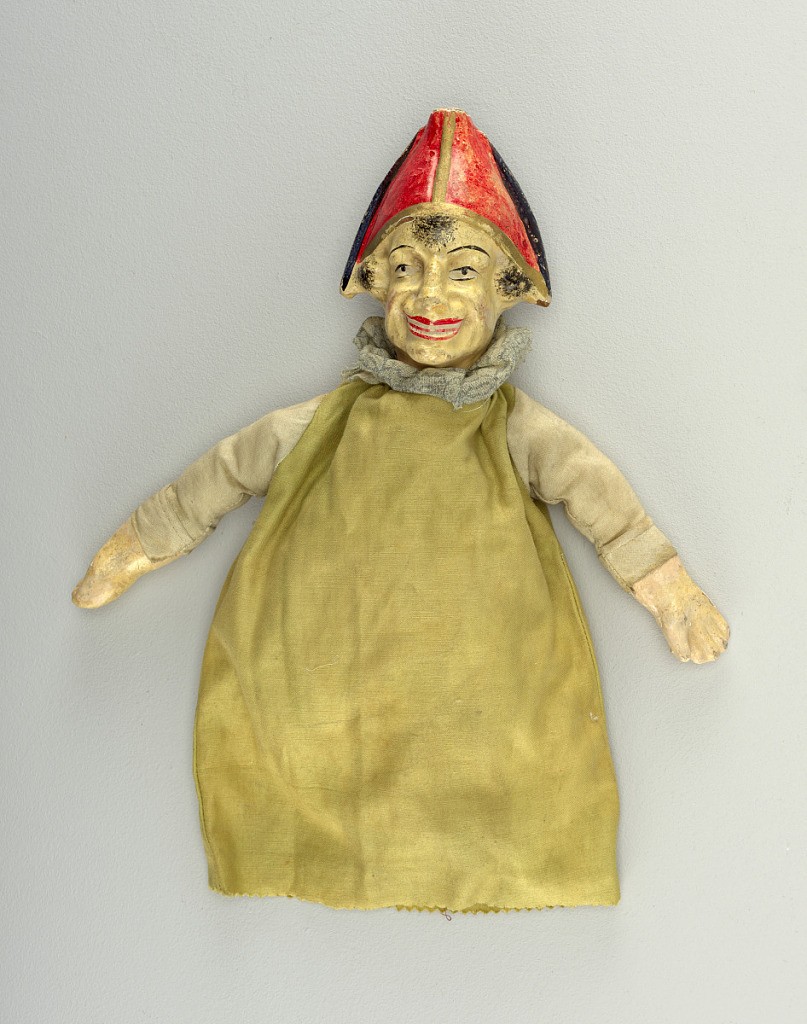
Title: Puppet
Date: late 19th century
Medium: Painted papier-mâché, woven cloth
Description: Peaked hat, red and gold in front, blue behind. Green cotton flannel shirt with blue sleeves, white cuffs and blue-figured white collar.